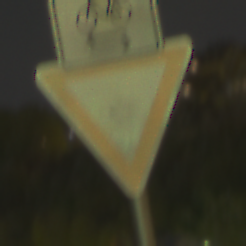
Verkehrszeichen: VorfahrtGewaehren
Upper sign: RichtungsangabeDurchPfeile9
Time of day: Night
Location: Outdoor (Urban)
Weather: PartlyCloudy
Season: NotSpecified
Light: Artificial